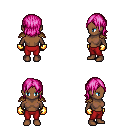
a pixel art fantasy rpg character, female body template, human, dark skin, leather shoulder armor, red pants, pink long bangs hairstyle, gold gloves, four views (front, back, left, right), 2x2 character sprite sheet, small pixel art, hard edges, no anti-aliasing